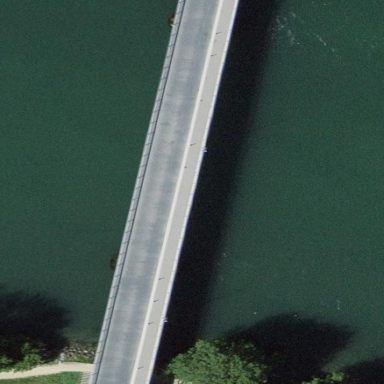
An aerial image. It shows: Man-made bridge.